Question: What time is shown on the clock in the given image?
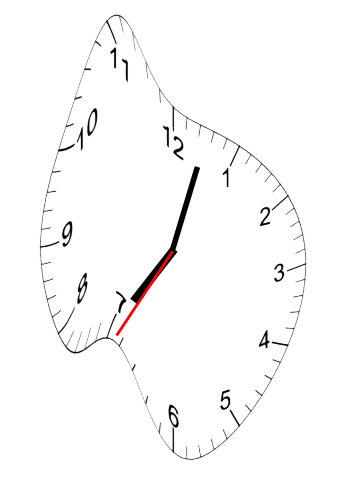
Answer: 07:02:35